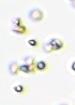
Label: Phaeocystis